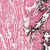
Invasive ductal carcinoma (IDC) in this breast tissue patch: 0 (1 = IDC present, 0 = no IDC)